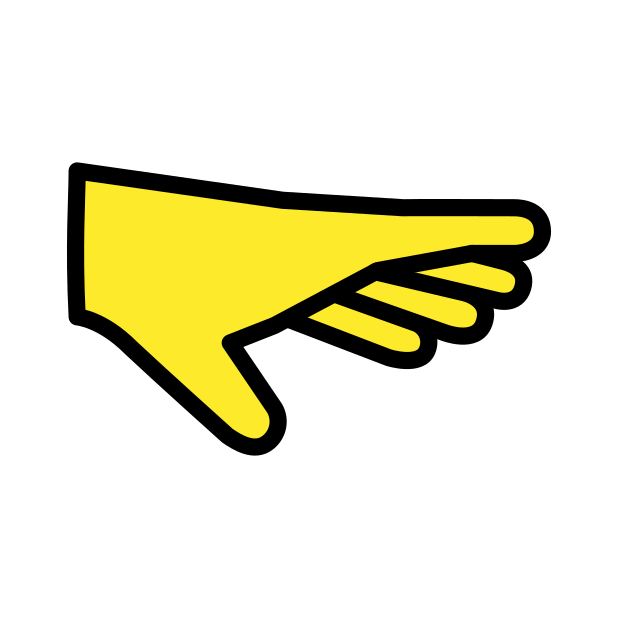
palm down hand